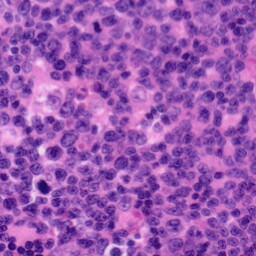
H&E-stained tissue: Tonsil